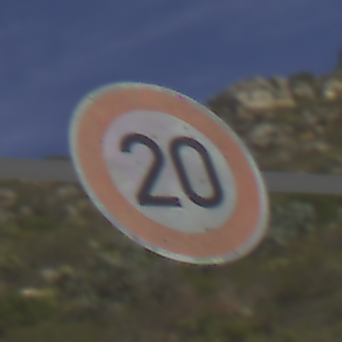
Verkehrszeichen: Geschwindigkeit20
Umgebung: Outdoor, RoadRail
Tageszeit: MorningAfternoon
Wetter: PartlyCloudy
Licht: Natural
Jahreszeit: NotSpecified
Kontrast: HighContrast